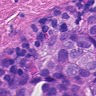
Metastatic tissue present: yes